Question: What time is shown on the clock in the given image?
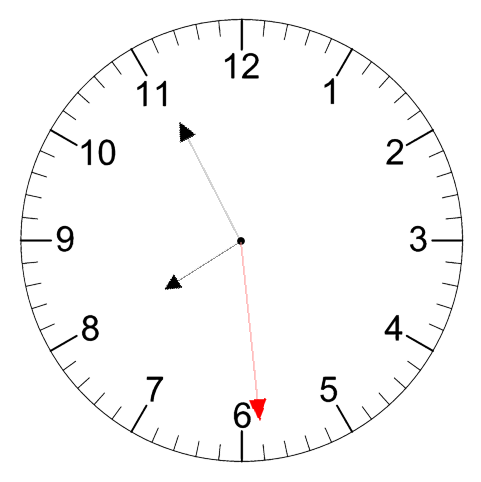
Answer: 07:55:29